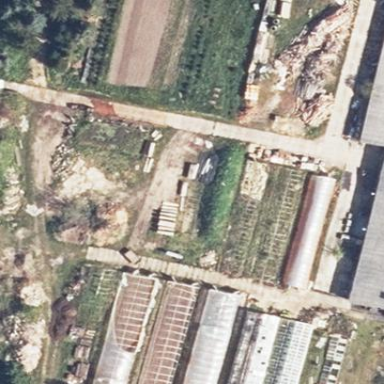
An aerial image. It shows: Area dedicated to greenhouse horticulture.